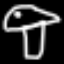
Label: mushroom